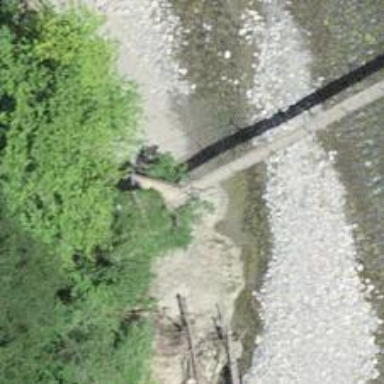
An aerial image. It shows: Metal-surfaced path bridge.